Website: ulta-beauty
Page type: account-selection
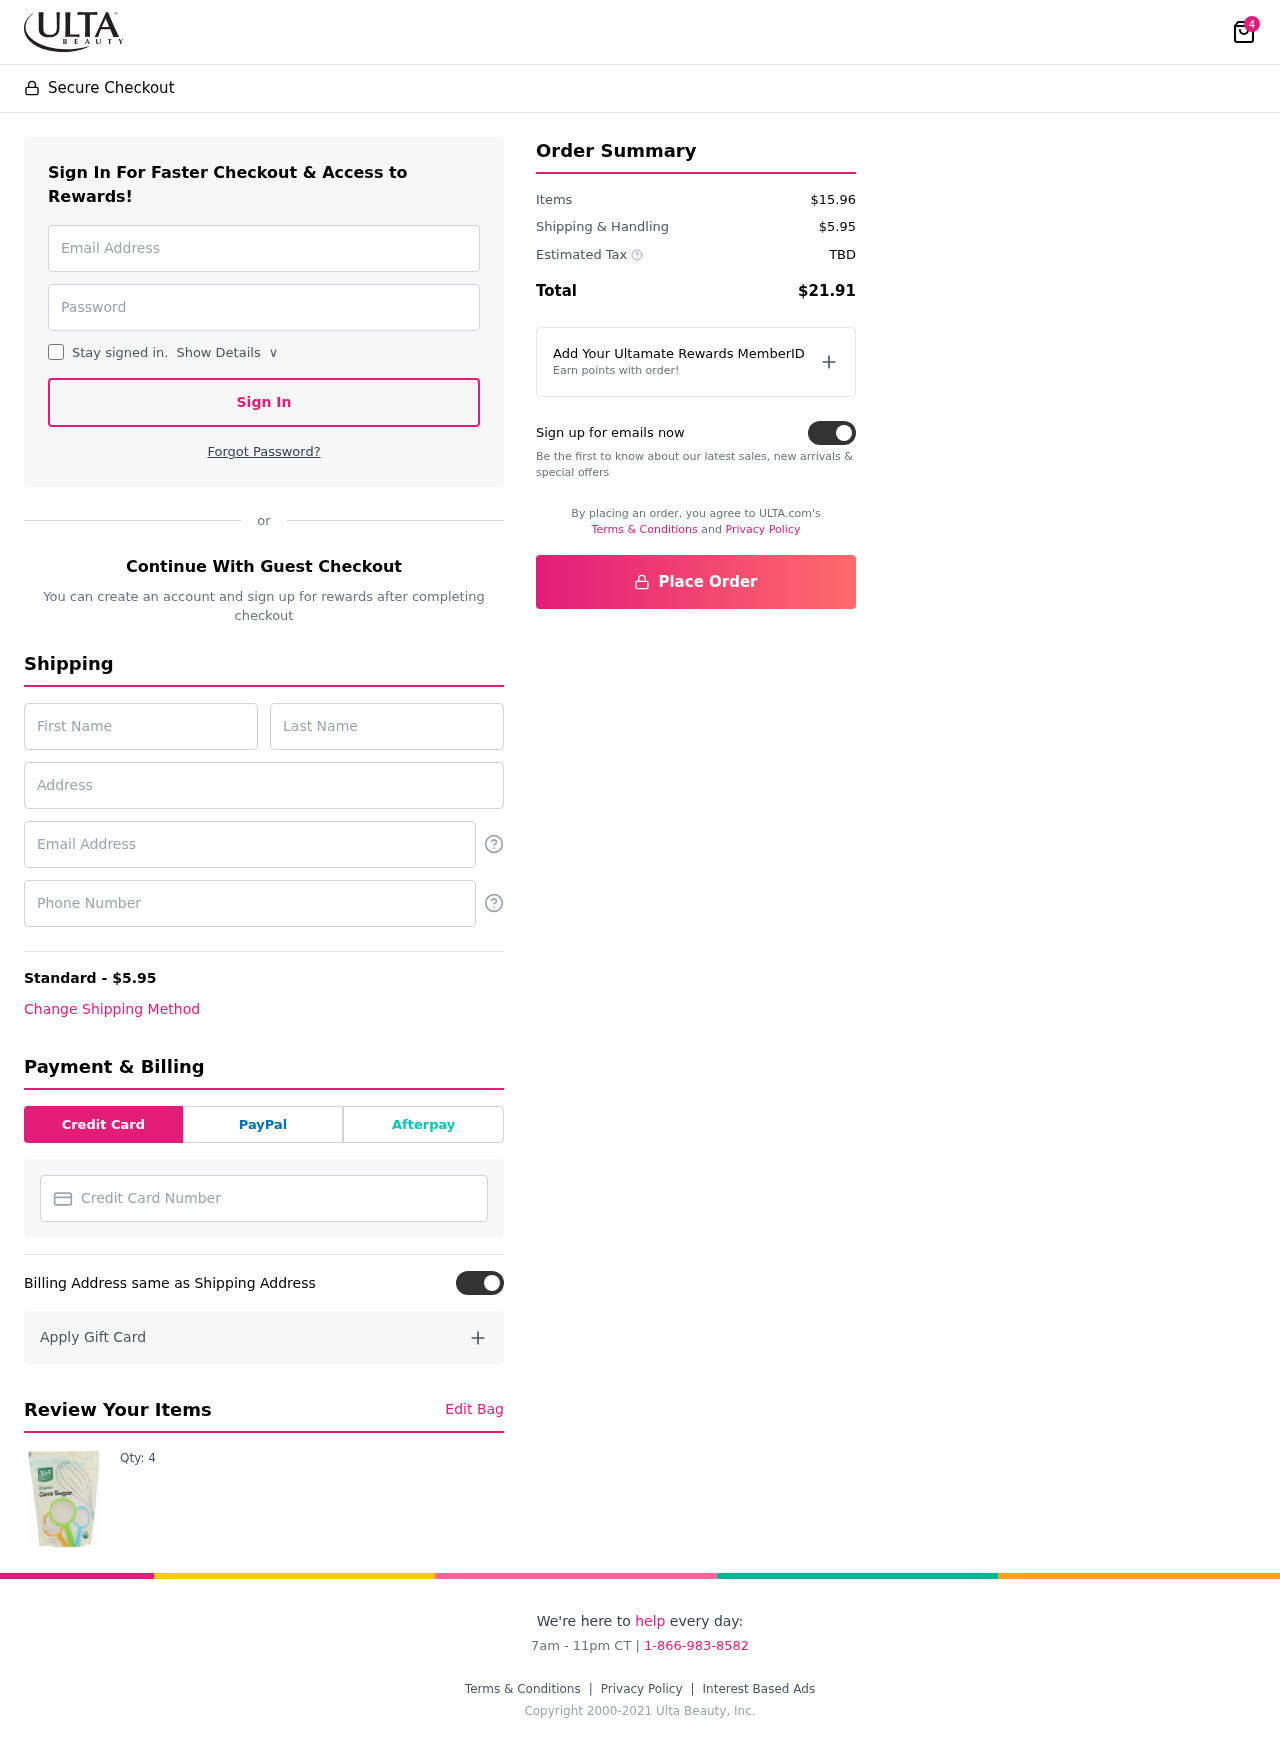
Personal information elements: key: PII_CARD_NUMBER
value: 4022 8591 0099 7761
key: PII_EMAIL
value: abrewer@yahoo.com
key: PII_EMAIL2
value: abrewer@yahoo.com
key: PII_FIRSTNAME
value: Ashley
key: PII_LASTNAME
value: Brewer
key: PII_PHONE
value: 2207804113
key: PII_STREET
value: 2280 Johnson Cliff Apt. 837
Product elements: key: PRODUCT1_QUANTITY
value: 4
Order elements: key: ORDER_NUM_ITEMS
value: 4
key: ORDER_SHIPPING_COST
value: $5.95
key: ORDER_SUBTOTAL
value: $15.96
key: ORDER_TAX
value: TBD
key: ORDER_TOTAL
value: $21.91